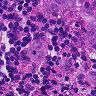
Metastatic tissue present: yes